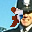
Label: 7